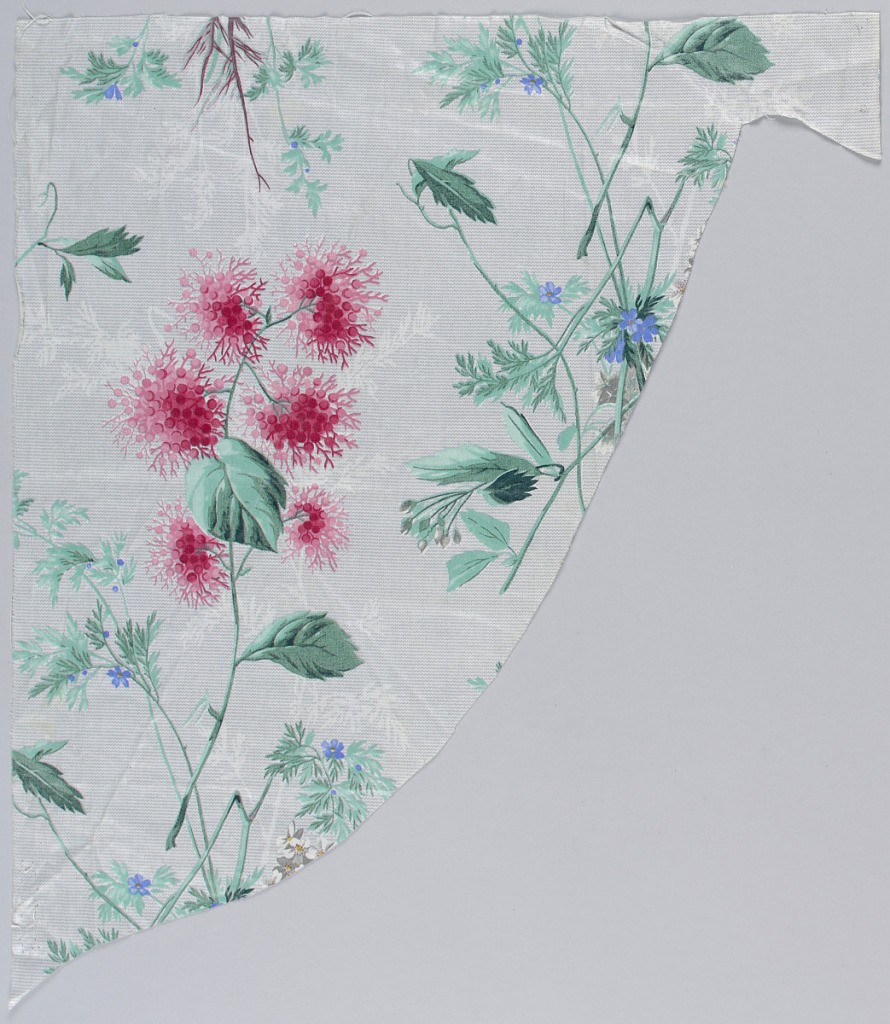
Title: Textile
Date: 19th century
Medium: cotton Technique: printed by engraved roller on plain weave
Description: Unevenly shaped fragment, roller printed; background minutely striped in grey; cluster of pink flowers with blue-grey foliage, and white foliage in background.